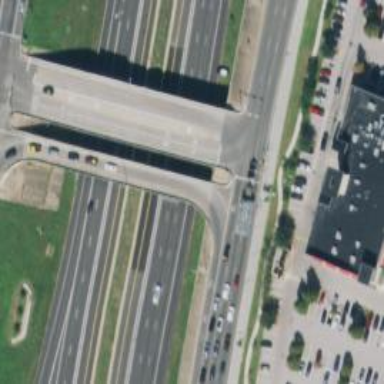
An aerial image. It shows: Secondary link road with asphalt surface.